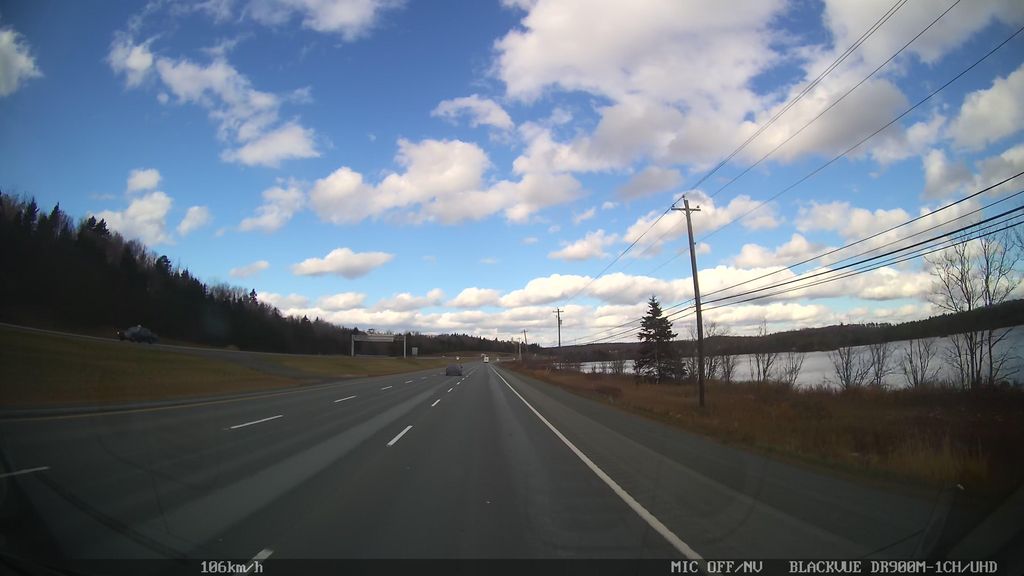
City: halifax